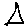
Label: triangle